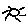
Label: sun